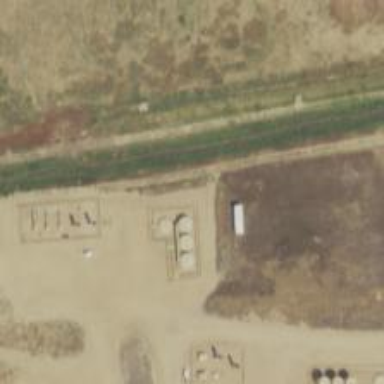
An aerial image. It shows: Storage tank that is man-made.